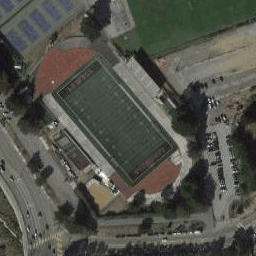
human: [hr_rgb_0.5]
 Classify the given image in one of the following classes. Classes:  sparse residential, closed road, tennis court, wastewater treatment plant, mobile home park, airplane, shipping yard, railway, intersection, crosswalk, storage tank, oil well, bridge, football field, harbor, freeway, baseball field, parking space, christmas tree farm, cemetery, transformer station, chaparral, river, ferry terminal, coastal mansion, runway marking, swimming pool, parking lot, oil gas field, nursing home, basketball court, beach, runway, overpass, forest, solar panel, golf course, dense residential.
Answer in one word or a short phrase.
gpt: football field